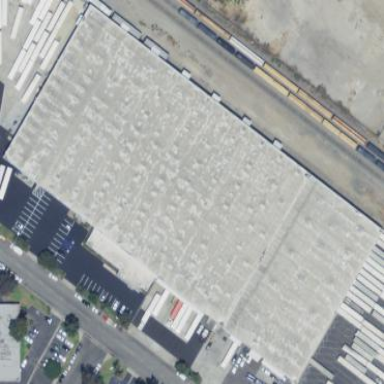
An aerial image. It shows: Warehouse.